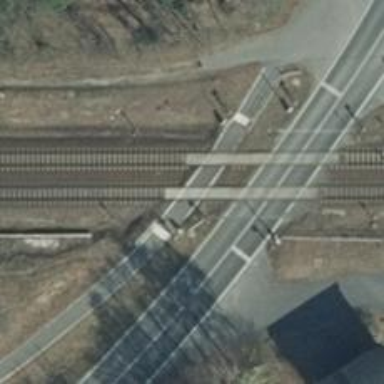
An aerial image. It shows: Railway crossing with lights and saltire markings.